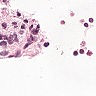
Metastatic tissue present: no